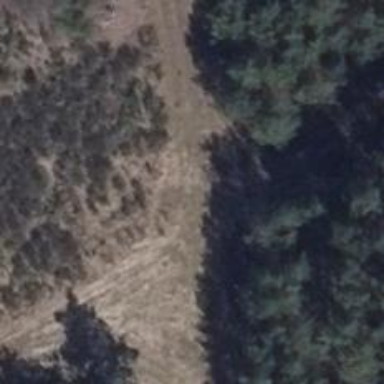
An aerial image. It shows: Earth track road.